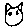
Label: cat